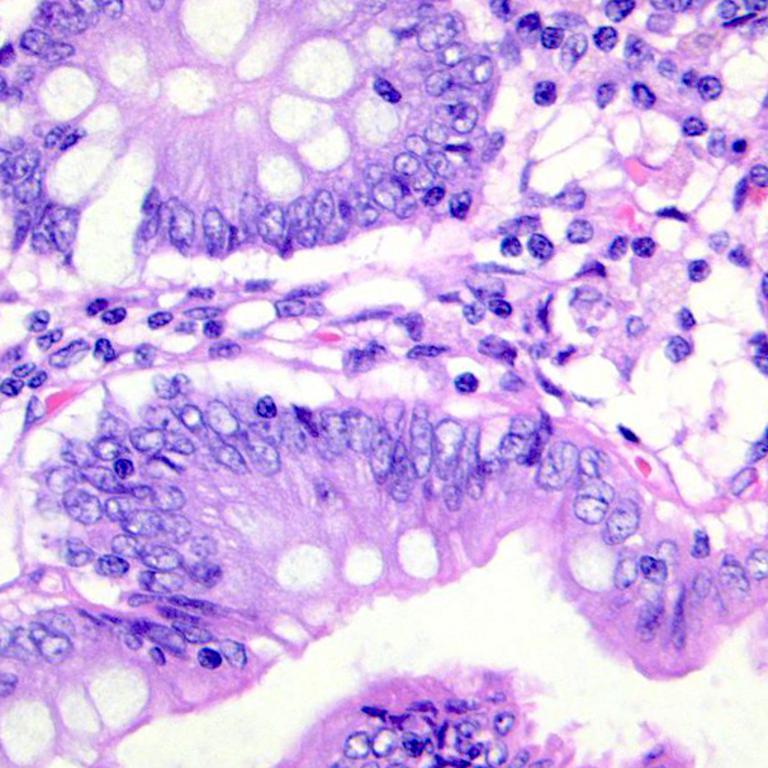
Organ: colon
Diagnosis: benign